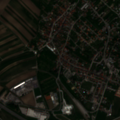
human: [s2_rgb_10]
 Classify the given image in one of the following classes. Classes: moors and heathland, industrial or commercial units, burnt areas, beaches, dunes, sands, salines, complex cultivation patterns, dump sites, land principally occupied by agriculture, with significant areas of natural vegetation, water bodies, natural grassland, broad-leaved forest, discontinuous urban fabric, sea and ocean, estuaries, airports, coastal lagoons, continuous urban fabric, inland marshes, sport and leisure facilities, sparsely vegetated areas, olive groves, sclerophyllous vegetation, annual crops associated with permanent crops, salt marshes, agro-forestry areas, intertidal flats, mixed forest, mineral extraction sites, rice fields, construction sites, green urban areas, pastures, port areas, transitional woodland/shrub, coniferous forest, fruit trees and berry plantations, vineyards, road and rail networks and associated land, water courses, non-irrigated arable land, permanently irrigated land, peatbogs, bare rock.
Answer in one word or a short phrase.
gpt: discontinuous urban fabric, industrial or commercial units, non-irrigated arable land, vineyards